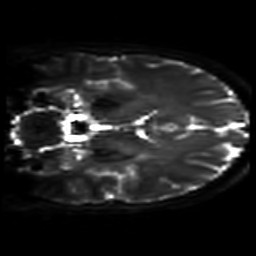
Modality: DWI
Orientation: coronal
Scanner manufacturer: philips
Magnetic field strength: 7 T
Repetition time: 9.612 s
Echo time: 0.073 s